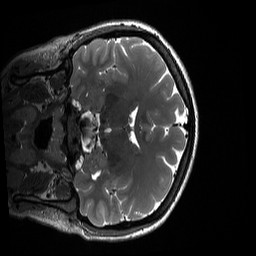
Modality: T2w
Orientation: coronal
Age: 30
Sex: female